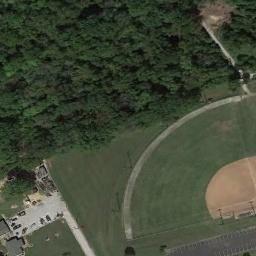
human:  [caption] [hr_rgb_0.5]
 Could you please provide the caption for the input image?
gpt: A baseball diamond is in the middle of grass next to many trees .

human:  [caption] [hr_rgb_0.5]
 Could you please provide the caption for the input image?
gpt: A baseball diamond next to the forest and a parking lot beside .

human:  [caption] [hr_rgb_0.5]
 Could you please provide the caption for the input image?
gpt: There is a trail leading to this baseball field .

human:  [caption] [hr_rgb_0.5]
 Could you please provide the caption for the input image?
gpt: There is a baseball diamond in the grass surrounded by the parking lot and forests .

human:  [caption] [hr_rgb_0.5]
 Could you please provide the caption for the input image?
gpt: Many trees are beside the  baseball diamond .